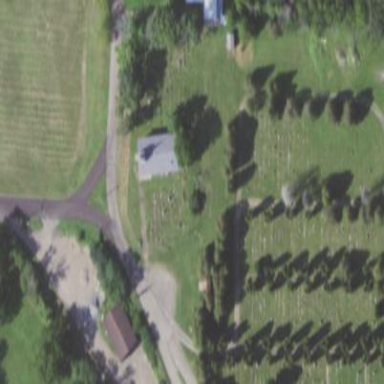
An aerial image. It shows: Graveyard.